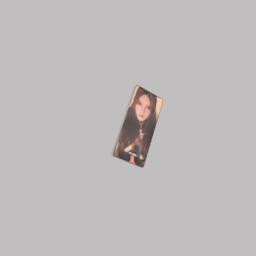
Label: electronics